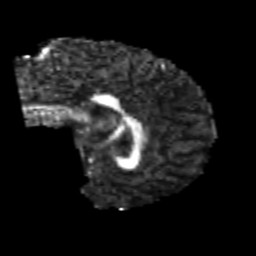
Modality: FA
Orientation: sagittal
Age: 22
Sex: male
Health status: healthy
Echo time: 0.074 s